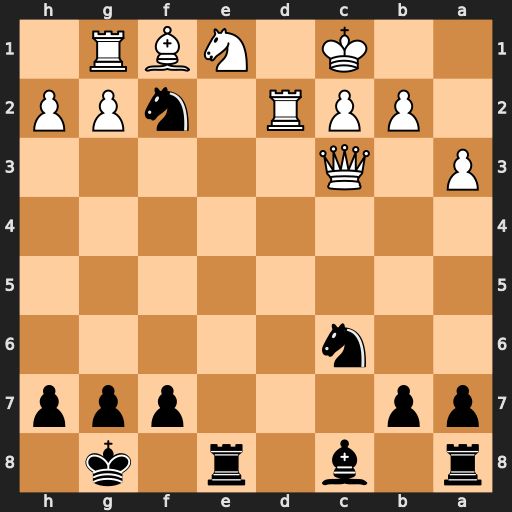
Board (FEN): r1b1r1k1/pp3ppp/2n5/8/8/P1Q5/1PPR1nPP/2K1NBR1
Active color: b
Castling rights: -
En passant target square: -
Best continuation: Rxe1+ Rd1 Rxd1#